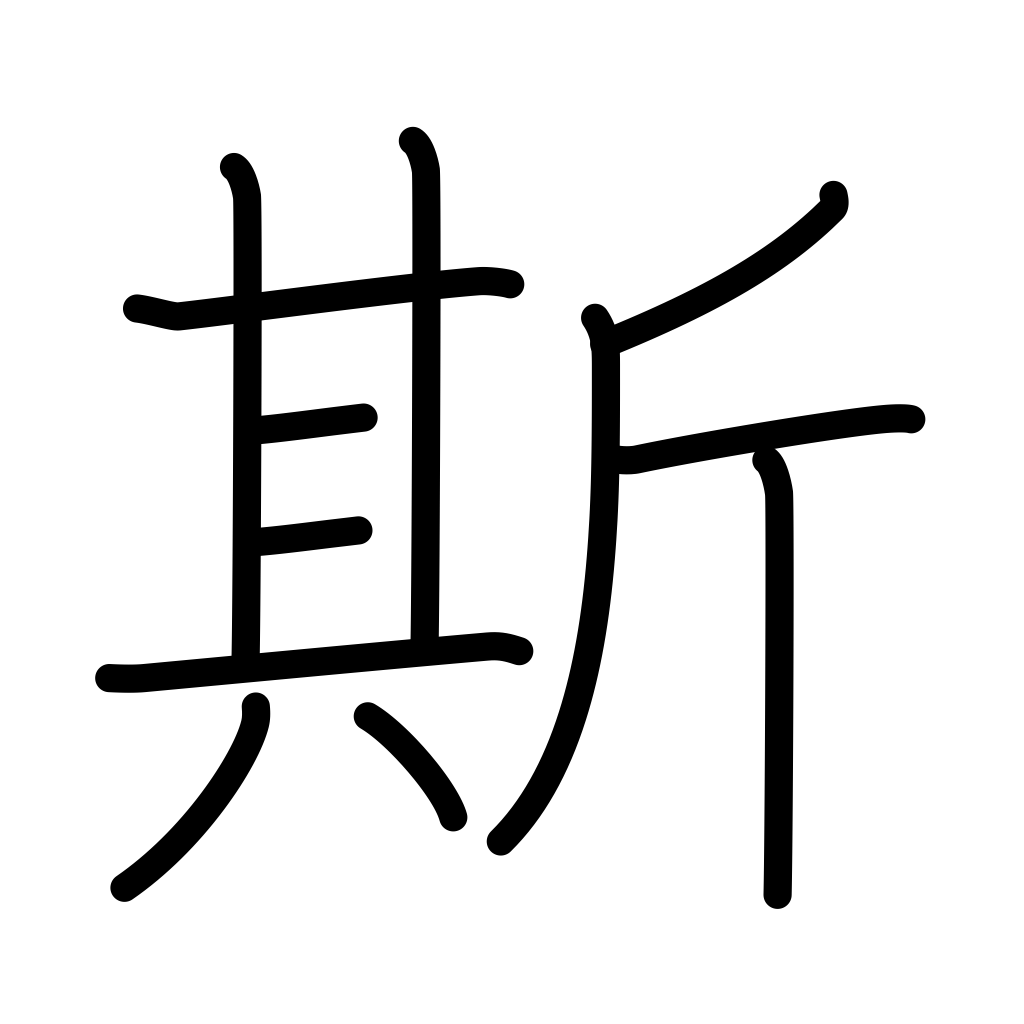
Meaning: this, thus, such, verbal pause